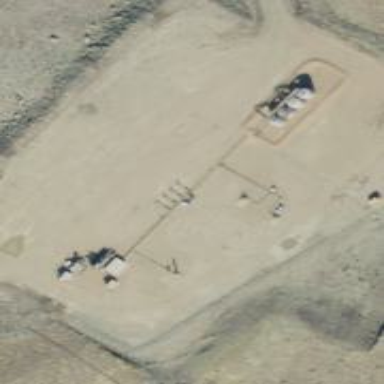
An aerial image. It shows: Petroleum well.